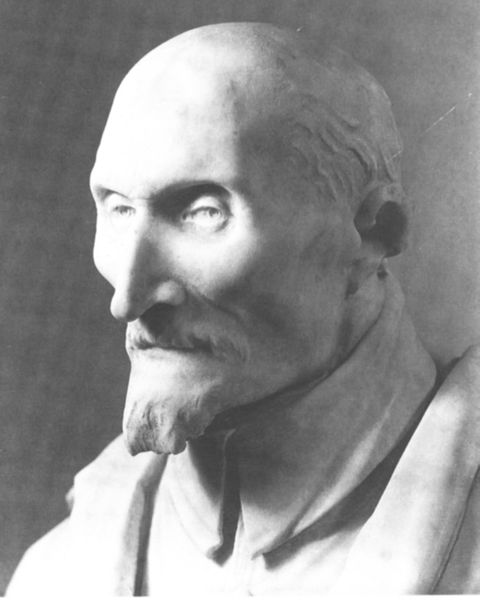
Titel: Büste Antonio Coppolas
Künstler: Pietro Bernini
Standort: Rom, S. Giovanni dei Fiorentini (EU - I - Latium)
Schlagwörter: kopf, mann, marmor, nase, ohr, blick, bart, augen, barock, kragen, stein, porträt, skulptur, statue, spitz, ernst, büste, glatze, alter, höhlen, kardinal, spitzbart, wangenknochen, repräsentation, pullover, demut, mamor, bernini, lenin, spitze nase, 19. jahrhundert